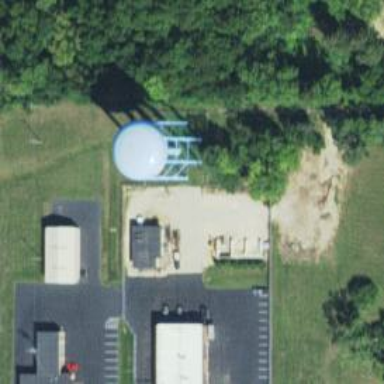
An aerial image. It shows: Water tower that is man-made.